Question: So I made a Typescript project with Visual Studio. It works fine when I launch it with Visual Studio, but if I try to push it to my GitHub Pages site, it will put the 'index.html' in a subfolder and I get a 404 error when I try to load my website. Even if I try to reference the index.html in the website url it doesn't really work.
I was wondering if it's possible to only publish the needed items. I think I would only need the subfolder. Correct me if I am wrong though.
Note: I have the GitHub extension for Visual Studio installed.

Since some of the links don't seem to work anymore I think I should give some extra information. So basically you need to have a branch named 'gh-pages'. On that branch you need to have an 'index.html' file in your folder. Then the 'index.html' file should be visible on the github page URL.
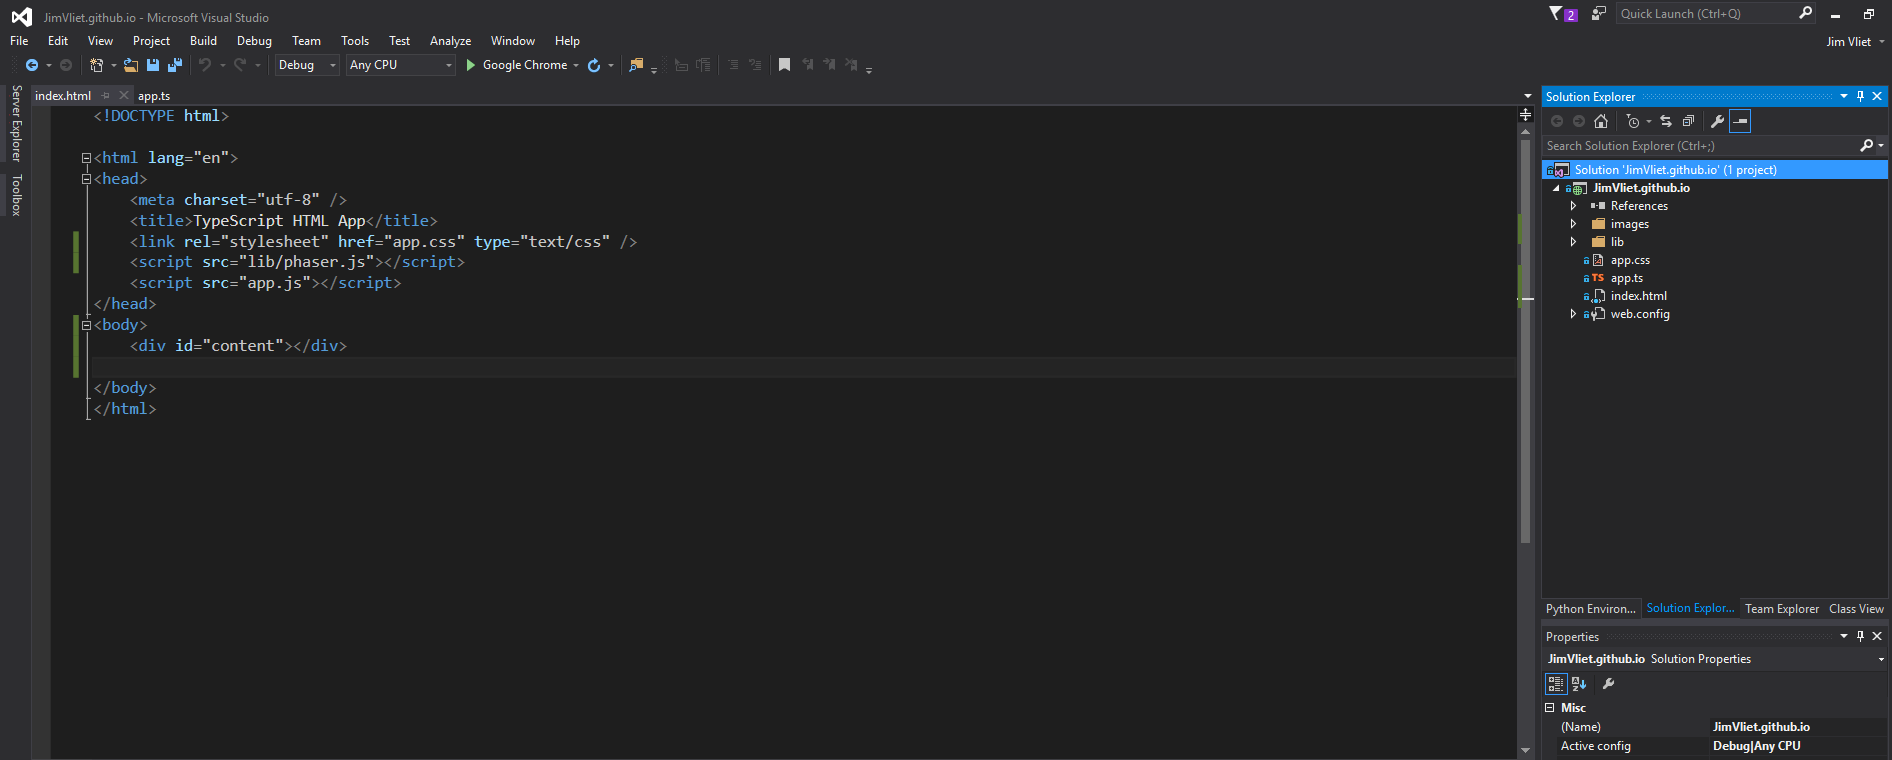
Answer: You need to push a branch named 'gh-pages' in order to view it as a website.
Create a new branch and then move the file into the root folder of the branch, upload it to the 'gh-pages' and you set to go.
Check this out:
<URL>
This is how your file should be inside your root folder.
<URL>